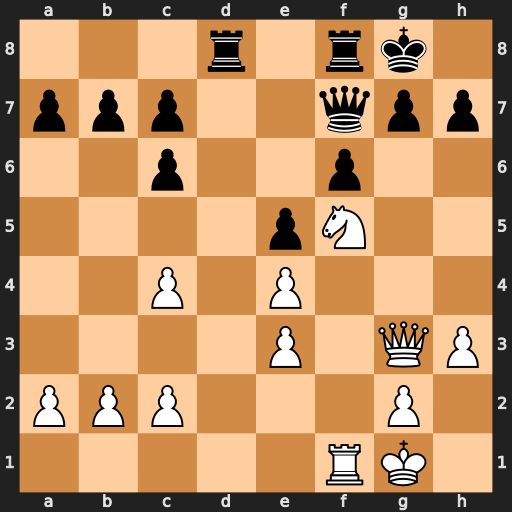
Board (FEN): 3r1rk1/ppp2qpp/2p2p2/4pN2/2P1P3/4P1QP/PPP3P1/5RK1
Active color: w
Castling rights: -
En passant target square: -
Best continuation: Nh6+ Kh8 Nxf7+